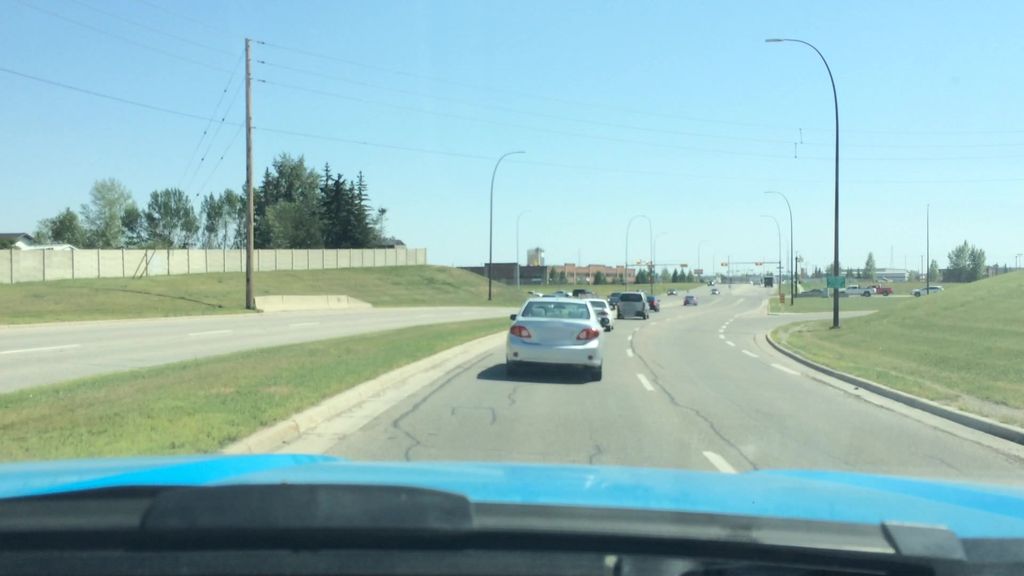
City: calgary